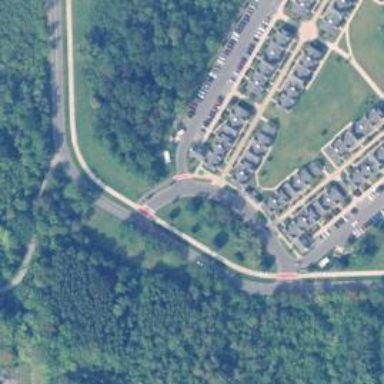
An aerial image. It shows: Marked road crossing.